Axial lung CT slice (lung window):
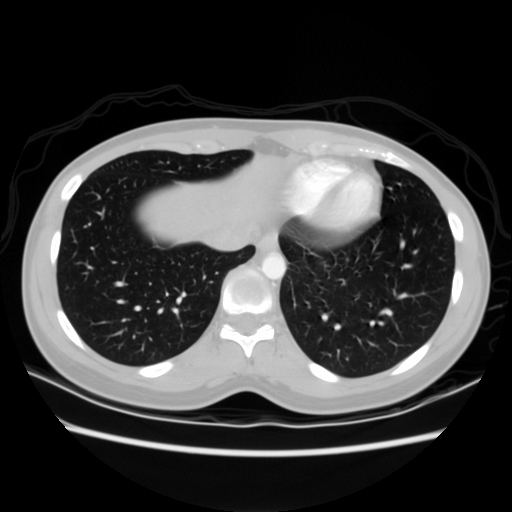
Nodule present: no